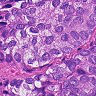
Metastatic tissue present: yes